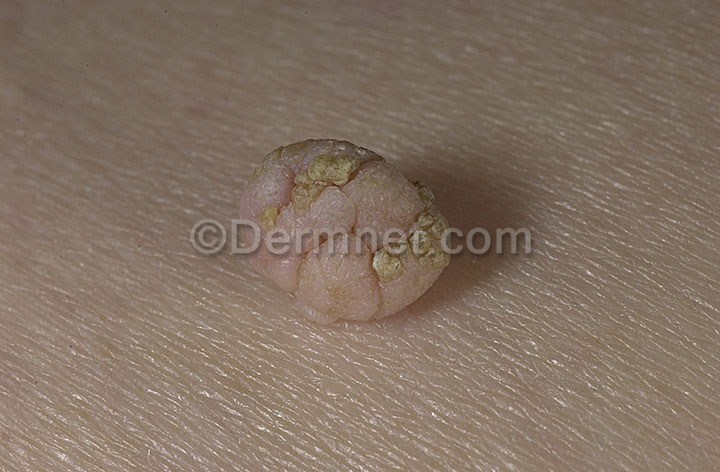
Disease: Seborrheic Keratoses and other Benign Tumors